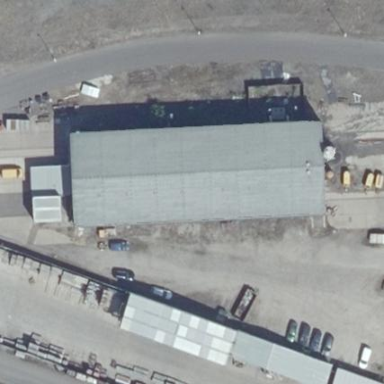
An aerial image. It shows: Part of building.